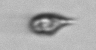
Label: Cryptophyta